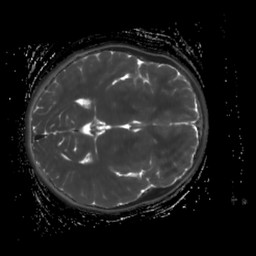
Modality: T2map
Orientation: axial
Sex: female
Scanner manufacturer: siemens
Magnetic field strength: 3 T
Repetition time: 4 s